Question: I can't figure this out, referencing this post: <URL>
I can't get a reference to NSNumberFormatter...i.e. I can't call any methods on formatter? (the below throws an error of expected declaration)
'''
import Foundation
class CurrencyFormatter {
var price = 100
var formatter = NSNumberFormatter()
formatter.numberStyle = .CurrencyStyle
formatter.stringFromNumber(price)
}
'''

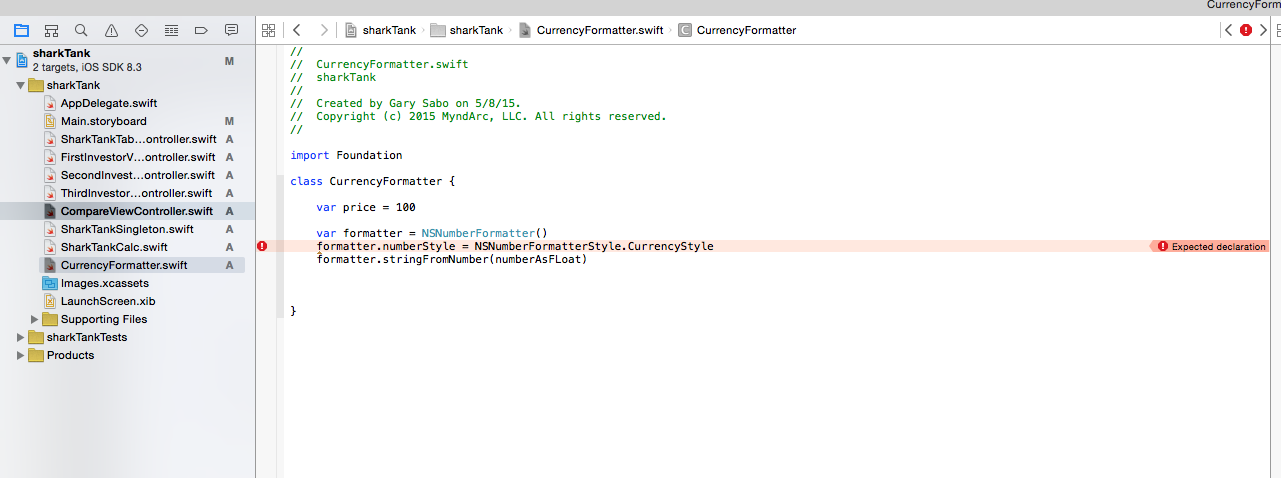
Answer: '''
class CurrencyFormatter {
var price = 100
var formatter = NSNumberFormatter()
init() {
formatter.numberStyle = .CurrencyStyle
formatter.stringFromNumber(price)
}
}
'''